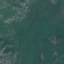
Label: Pasture